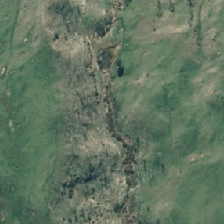
Land cover: low_producing_grassland